Interaction volume radius: 10 \u00c5
Interaction volume height: 40 \u00c5
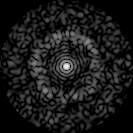
Disorder parameter: 0.8263